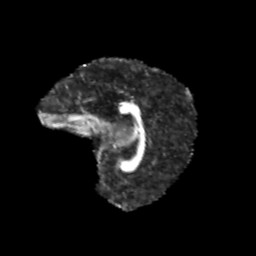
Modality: FA
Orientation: sagittal
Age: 12
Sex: female
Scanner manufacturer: siemens
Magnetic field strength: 3 T
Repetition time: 3.8 s
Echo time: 0.07 s